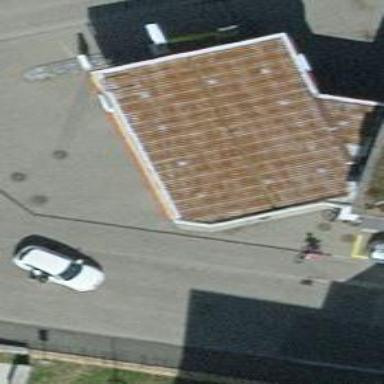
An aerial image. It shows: Fuel station.